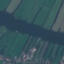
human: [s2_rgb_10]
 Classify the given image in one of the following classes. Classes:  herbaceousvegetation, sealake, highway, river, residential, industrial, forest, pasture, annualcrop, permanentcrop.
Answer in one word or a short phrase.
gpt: River